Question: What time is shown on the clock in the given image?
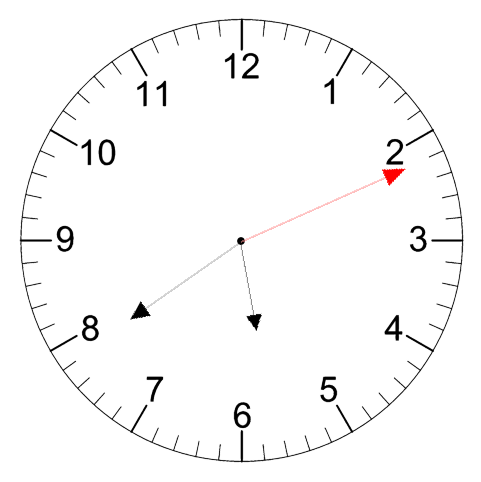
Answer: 05:39:11